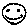
Label: smiley face